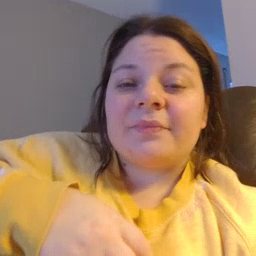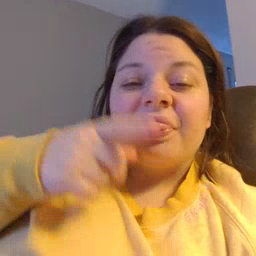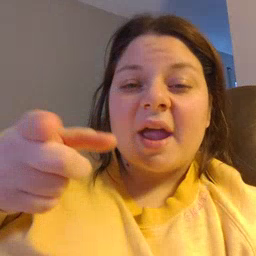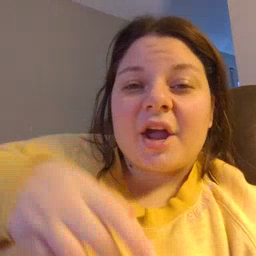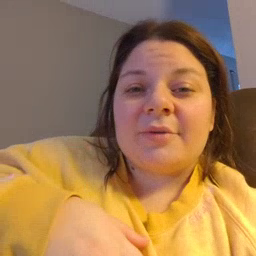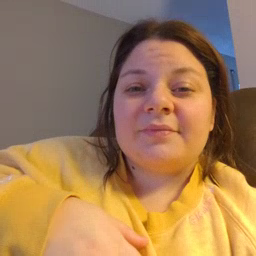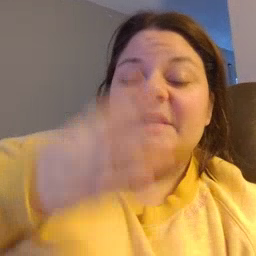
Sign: there